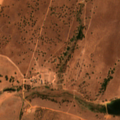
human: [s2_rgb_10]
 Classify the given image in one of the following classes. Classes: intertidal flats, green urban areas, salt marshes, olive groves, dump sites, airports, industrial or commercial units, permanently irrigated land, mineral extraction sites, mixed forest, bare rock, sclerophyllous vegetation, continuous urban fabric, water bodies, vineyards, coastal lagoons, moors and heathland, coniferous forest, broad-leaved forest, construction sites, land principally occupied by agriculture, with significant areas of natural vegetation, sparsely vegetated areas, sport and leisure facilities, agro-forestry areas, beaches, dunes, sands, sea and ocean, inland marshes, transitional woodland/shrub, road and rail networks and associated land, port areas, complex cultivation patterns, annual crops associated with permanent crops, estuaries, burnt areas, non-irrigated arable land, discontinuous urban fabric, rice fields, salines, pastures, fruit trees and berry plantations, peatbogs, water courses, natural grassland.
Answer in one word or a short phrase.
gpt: non-irrigated arable land, permanently irrigated land, pastures, agro-forestry areas